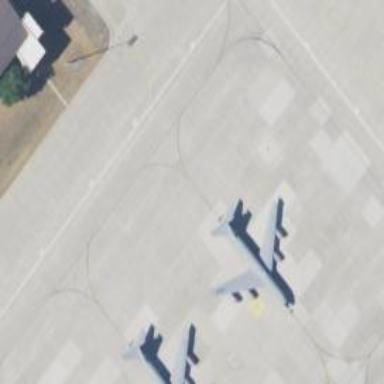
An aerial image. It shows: Image of taxiway at airport.